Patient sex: F
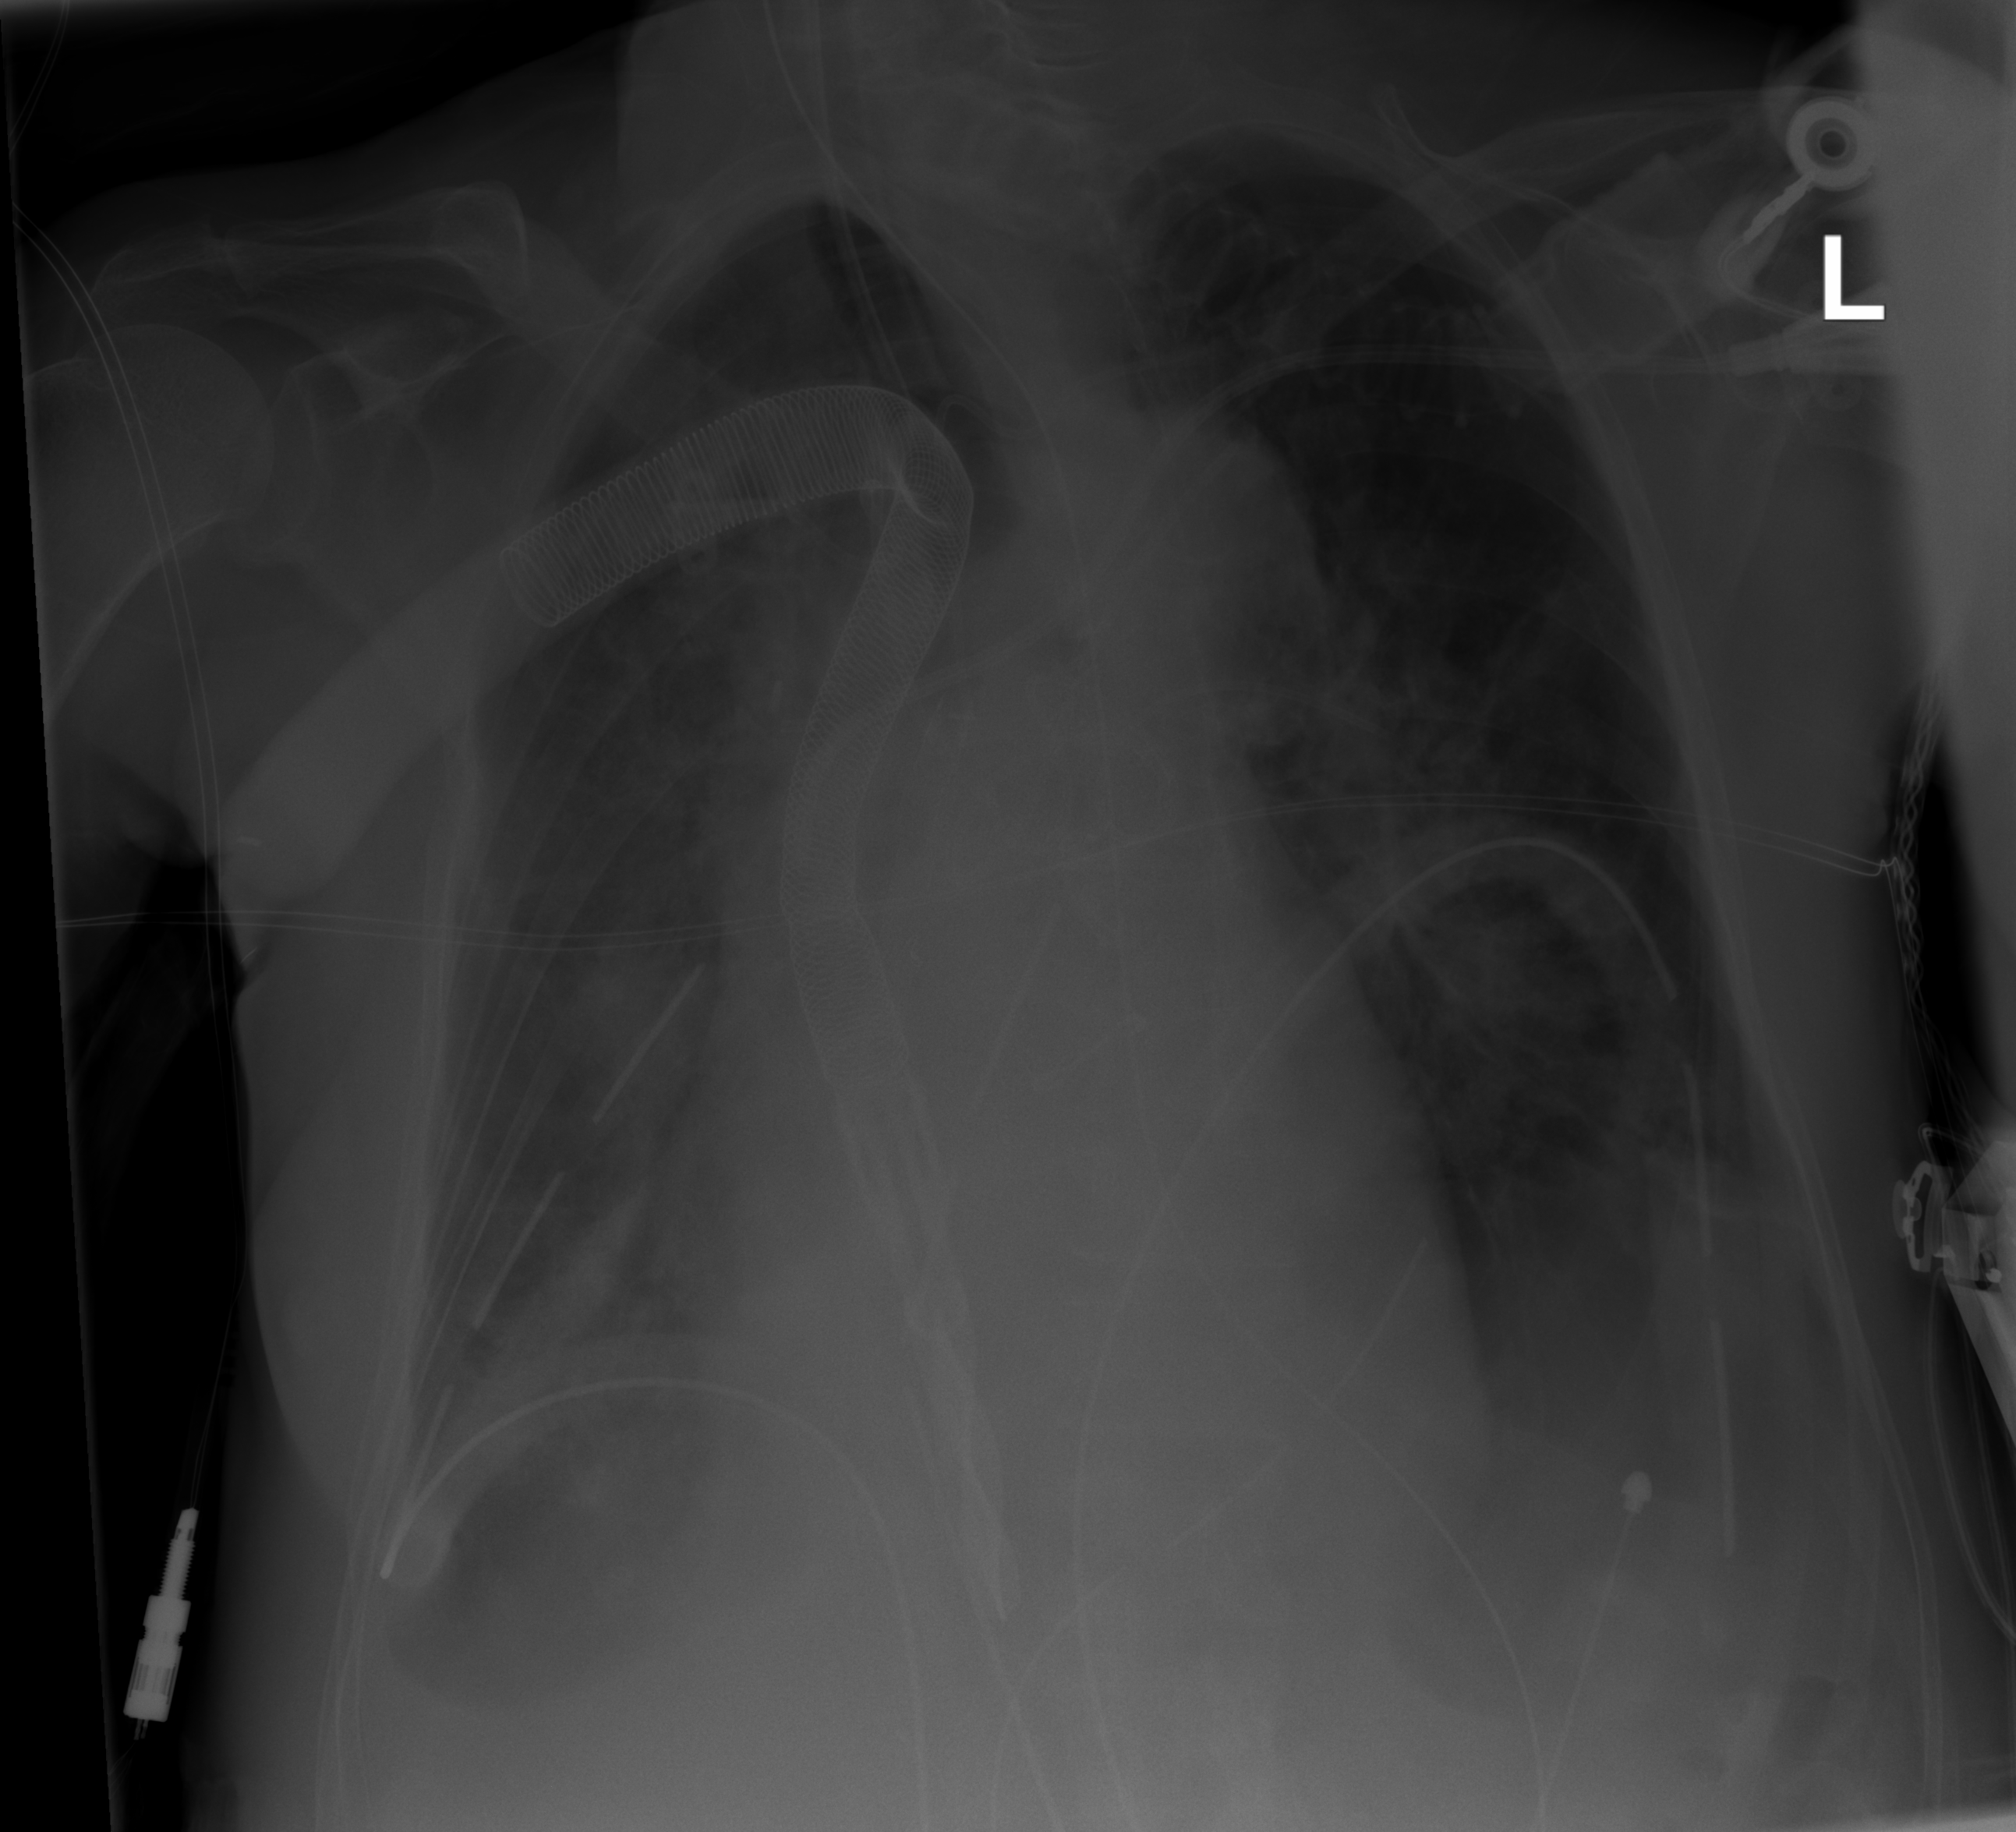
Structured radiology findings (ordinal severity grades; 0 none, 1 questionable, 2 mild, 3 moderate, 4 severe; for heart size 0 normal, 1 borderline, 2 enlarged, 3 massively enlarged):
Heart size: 0
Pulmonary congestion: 2
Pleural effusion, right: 3
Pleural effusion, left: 3
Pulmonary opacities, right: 3
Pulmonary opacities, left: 2
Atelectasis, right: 3
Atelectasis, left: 3